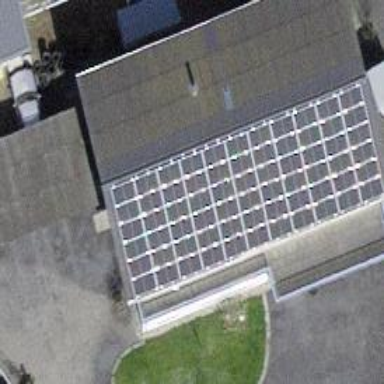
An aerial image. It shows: Solar photovoltaic panel generator.